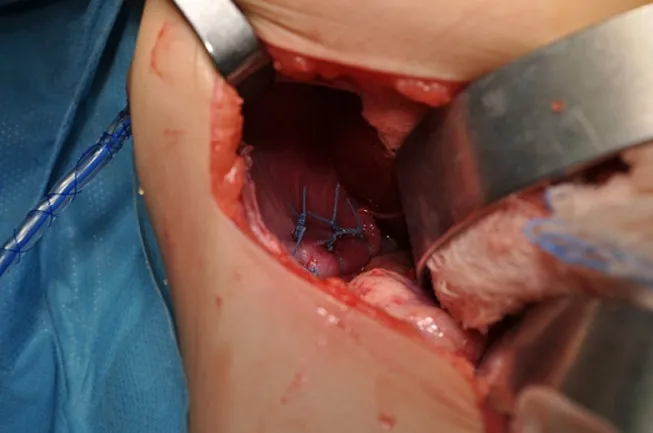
restoration of the diaphragmatic defect according to the Mayo technique; insertion of a chest tube through the sixth intercostal space.
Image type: medical_photograph (other_medical_photograph)